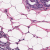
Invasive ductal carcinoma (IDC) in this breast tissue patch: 0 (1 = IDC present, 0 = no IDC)